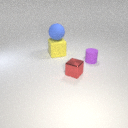
large yellow rubber cube to the left of small red metal cube